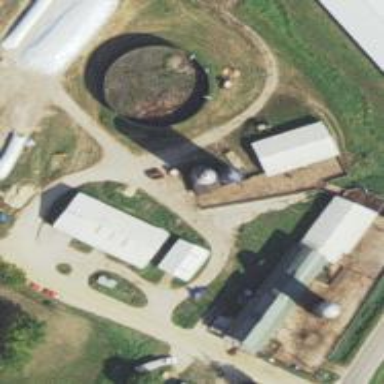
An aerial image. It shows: Silo.